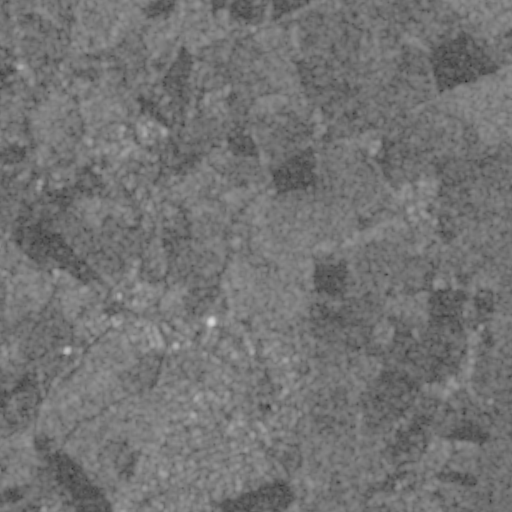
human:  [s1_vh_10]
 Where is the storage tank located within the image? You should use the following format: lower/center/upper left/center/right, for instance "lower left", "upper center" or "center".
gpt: The storage tank is located in the upper left of the image.
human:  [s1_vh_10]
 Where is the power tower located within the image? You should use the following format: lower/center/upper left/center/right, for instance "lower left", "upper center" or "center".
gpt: There is no power tower in the image.

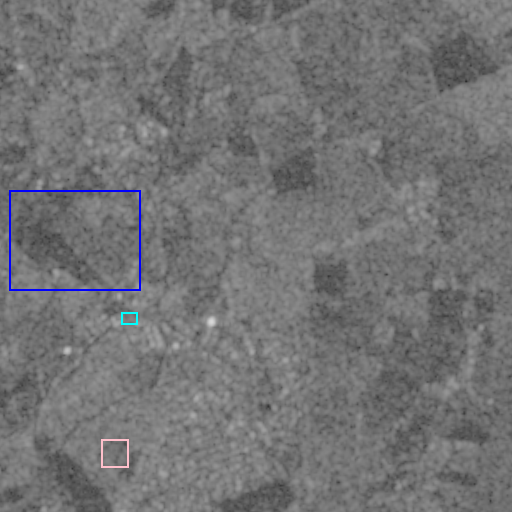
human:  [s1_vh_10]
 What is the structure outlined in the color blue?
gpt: The structure outlined in blue is a crop field.
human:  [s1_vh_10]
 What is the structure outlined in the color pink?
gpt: The structure outlined in pink is a park.
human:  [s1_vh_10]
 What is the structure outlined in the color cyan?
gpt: The structure outlined in cyan is a parking lot.
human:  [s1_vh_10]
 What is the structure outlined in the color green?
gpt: There is no green outline.